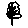
Label: tree